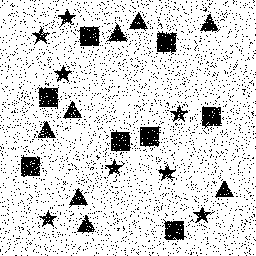
Squares: 8
Triangles: 8
Stars: 8
Total shapes: 24